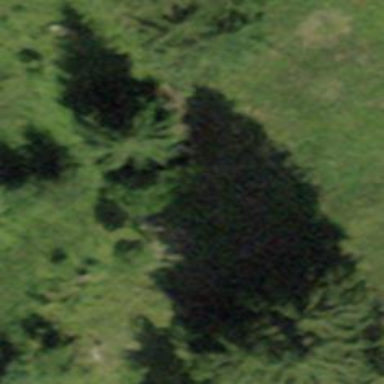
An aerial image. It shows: Forest area.